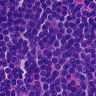
Metastatic tissue present: no